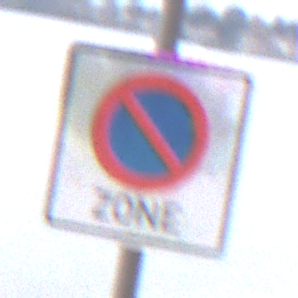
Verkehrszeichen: BeginnEingeschraenktesHalteverbotZone
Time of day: MorningAfternoon
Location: Outdoor (Nature)
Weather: Overcast
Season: NotSpecified
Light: Natural